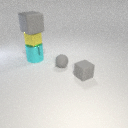
small gray rubber cube to the right of large cyan metal cylinder